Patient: sex M, age 57
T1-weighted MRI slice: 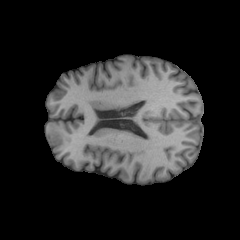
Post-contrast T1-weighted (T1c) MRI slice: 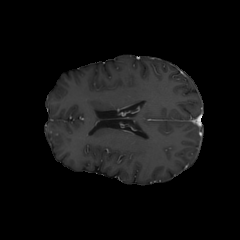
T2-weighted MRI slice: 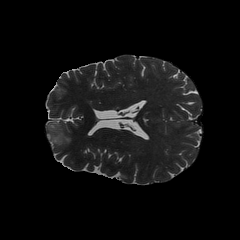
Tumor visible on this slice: yes
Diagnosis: Oligodendroglioma, IDH-mutant, 1p/19q-codeleted
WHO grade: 2